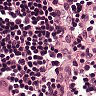
Metastatic tissue present: yes